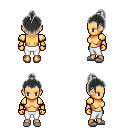
a pixel art fantasy rpg character, female body template, human, tanned skin, gold arm armor, white pants, gray short topknot hairstyle, white slippers, four views (front, back, left, right), 2x2 character sprite sheet, small pixel art, hard edges, no anti-aliasing